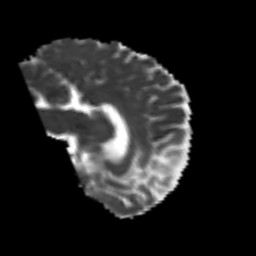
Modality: MD
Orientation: sagittal
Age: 49
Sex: male
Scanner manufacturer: siemens
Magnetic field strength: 3 T
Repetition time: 4.999 s
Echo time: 0.07946 s